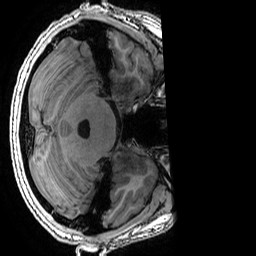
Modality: T1w
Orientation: axial
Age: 21
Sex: male
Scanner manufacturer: ge
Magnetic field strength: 3 T
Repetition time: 0.007 s
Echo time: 0.00342 s